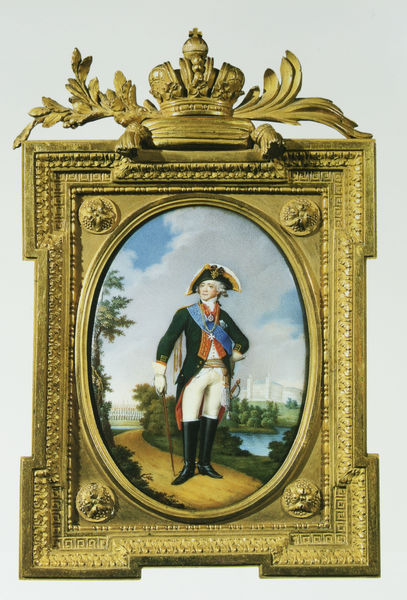
Titel: Porträt des Zaren Paul I.
Künstler: Dmitri Iwanowitsch Jewreinow
Standort: St. Petersburg
Institution: Schloss Pawlowsk
Schlagwörter: baum, blau, blätter, dunkel, gemälde, gott, hand, himmel, laub, mann, schatten, wasser, weiß, wolken, bäume, fluss, grün, landschaft, ocker, see, fenster, frankreich, frau, grau, handschuh, handschuhe, hell, hintergrund, hut, licht, orange, schwarz, strasse, säulen, blick, dach, gebäude, gras, gürtel, haus, rot, schloss, weg, wiese, wolke, beige, malerei, ornament, hose, jacke, mütze, band, federn, gesicht, inkarnat, mensch, rahmen, stehen, bild, bildnis, goldrahmen, portrait, porträt, öl, bach, natur, zweige, busch, büsche, gehen, pfad, sonne, gold, haare, mantel, pose, adel, spitzen, pflanzen, england, krone, locken, wald, kamin, oval, reiter, stock, bewölkt, perücke, schärpe, relief, taille, bilderrahmen, rahmung, biegung, fassade, gehstock, haltung, giebel, friedrich, treppen, kaiser, könig, frack, ornamente, verzierung, lciht, aufgang, stufen, kontrapost, grass, foto, fotografie, photographie, antike, medaillon, vergoldet, kreuz, zweig, militär, schwert, säbel, uniform, soldat, kugel, degen, dreispitz, offizier, orden, scherpe, stiefel, herrscher, ganzkörper, fürst, ranke, photo, portal, rosette, leder, eiche, feldherr, porticus, troddeln, kniebundhose, montur, prunkrahmen, eichen, reliefs, stulpen, fritz, preußen, buam, weise, schnitzereien, golf, wegesrand, quasten, standbild, würde, potsdam, sansouci, scharte, eichenlaub, reichsapfel, standmotiv, rezeption, wichse, preuße, friedrich der große, dreieckshut, himmen, lucke, wappenkrone, gld, gkut, ganzkörperportröt